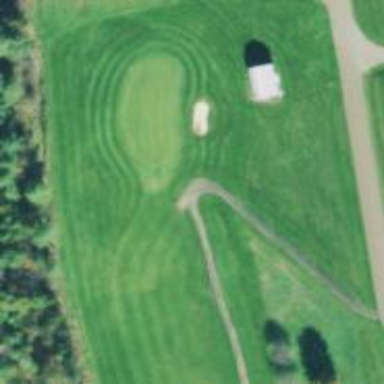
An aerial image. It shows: Path designated for golf carts.